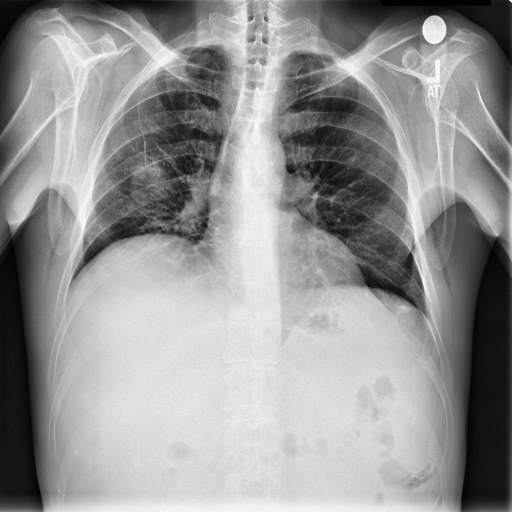
Finding: NORMAL